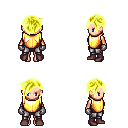
a pixel art fantasy rpg character, female body template, human, light skin, gold chest armor, metal pants, gold pixie cut hairstyle, metal gloves, maroon shoes, four views (front, back, left, right), 2x2 character sprite sheet, small pixel art, hard edges, no anti-aliasing